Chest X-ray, AP view. Patient: 15 years old, sex F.
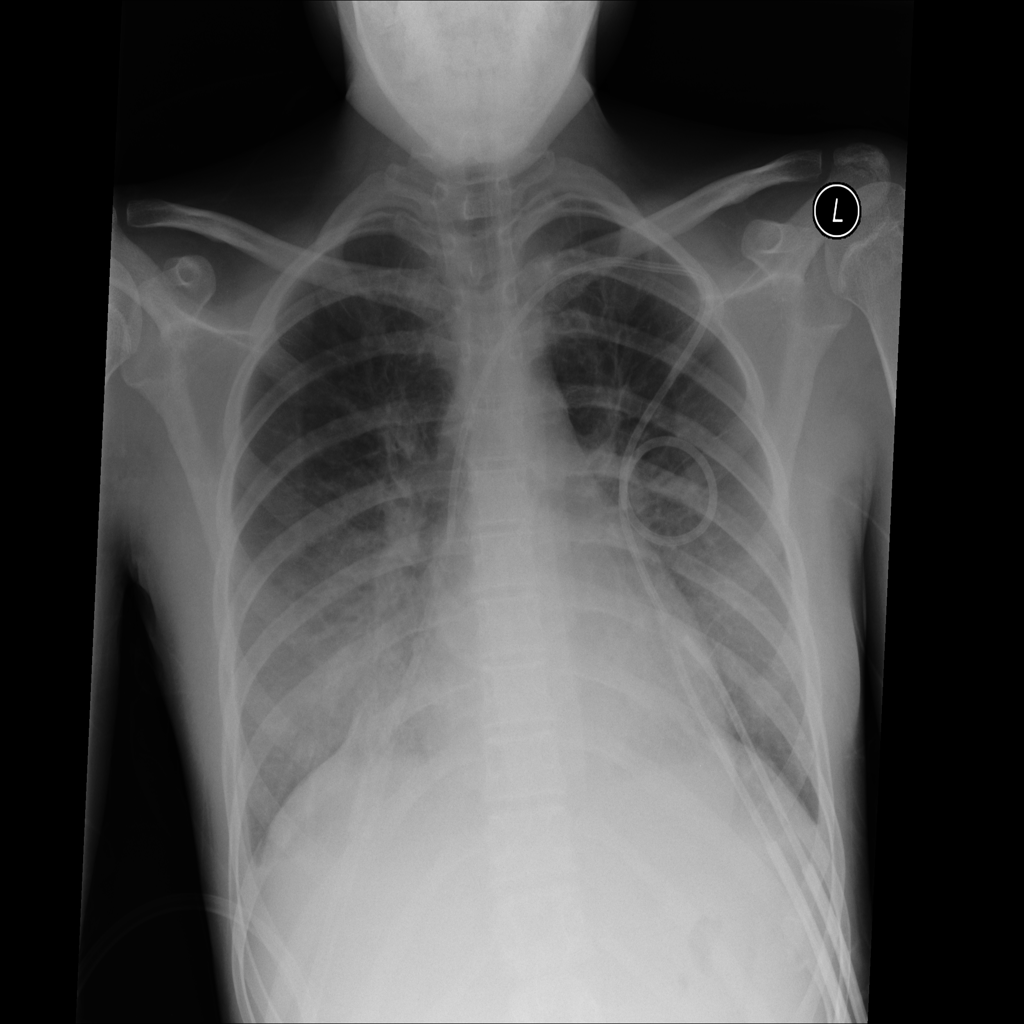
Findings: No Finding